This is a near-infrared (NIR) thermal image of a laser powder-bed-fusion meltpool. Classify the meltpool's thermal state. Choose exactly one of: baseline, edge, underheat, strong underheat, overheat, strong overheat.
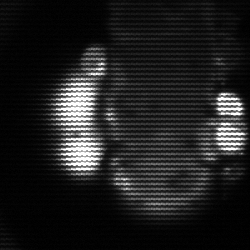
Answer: strong underheat